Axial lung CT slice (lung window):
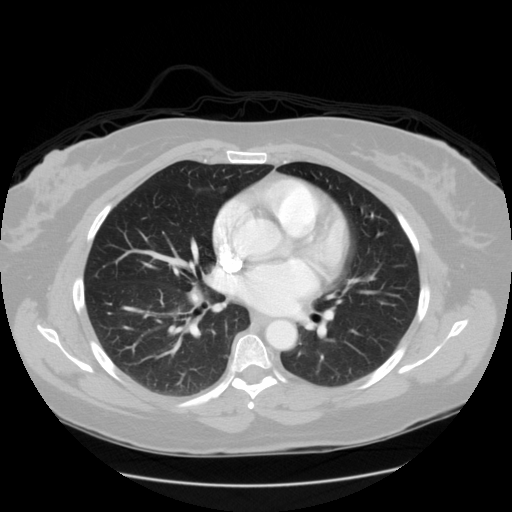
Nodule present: no